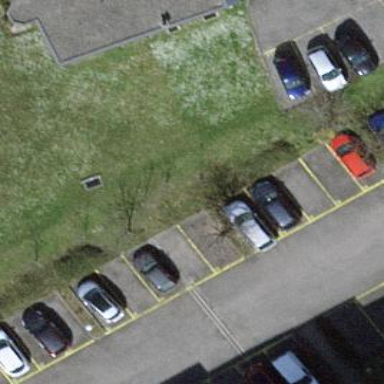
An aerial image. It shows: Parking area with surface.